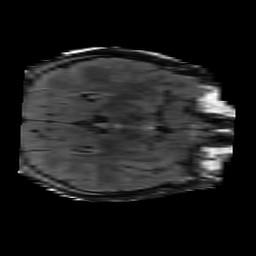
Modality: FLAIR
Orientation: axial
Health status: ill
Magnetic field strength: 3 T